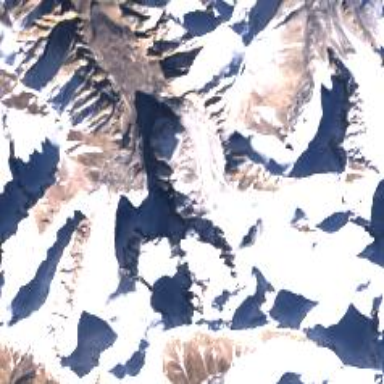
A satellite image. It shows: Stunning view of glacier.